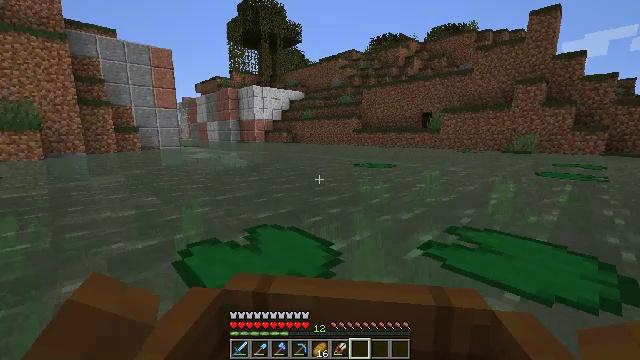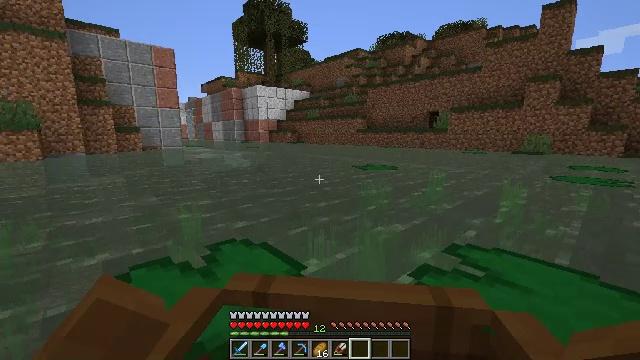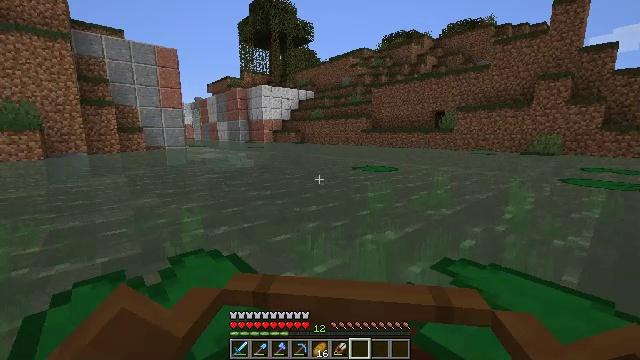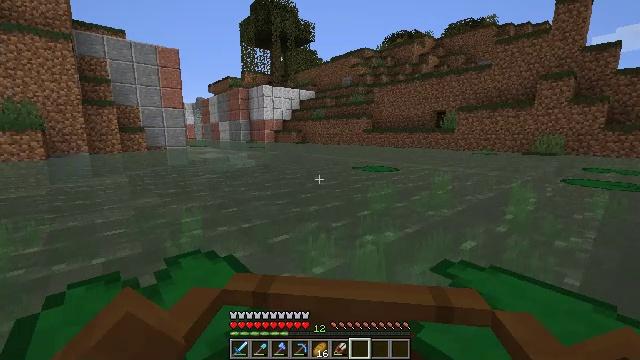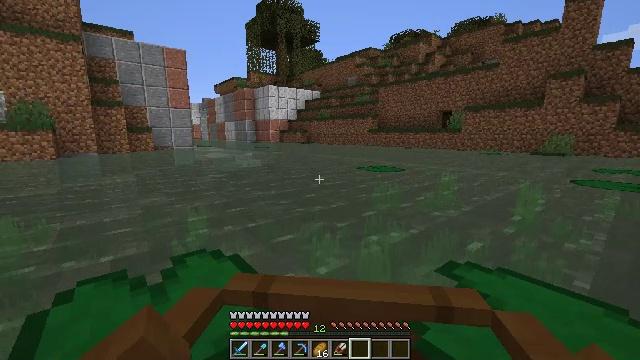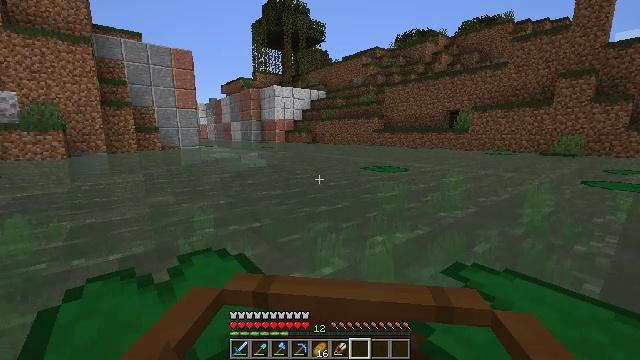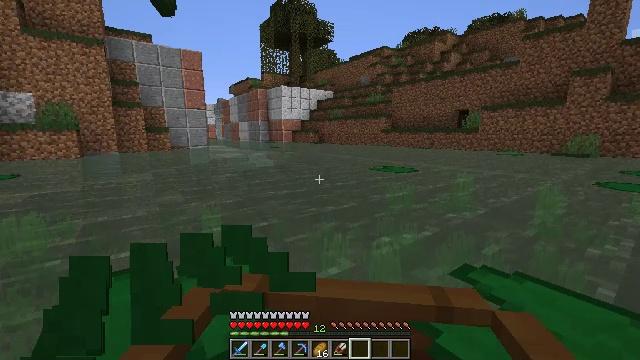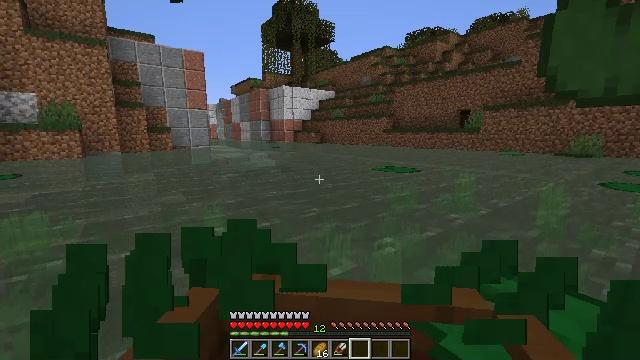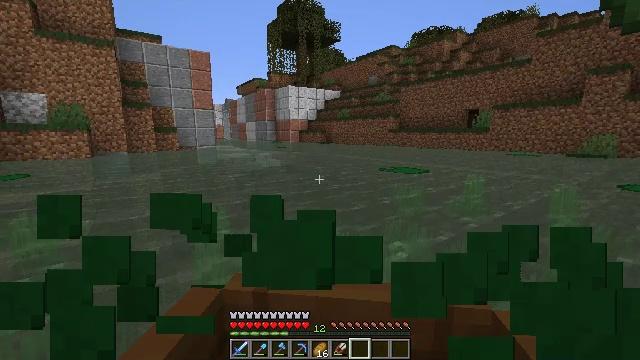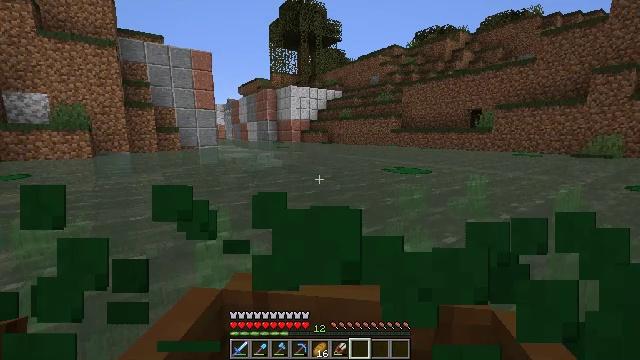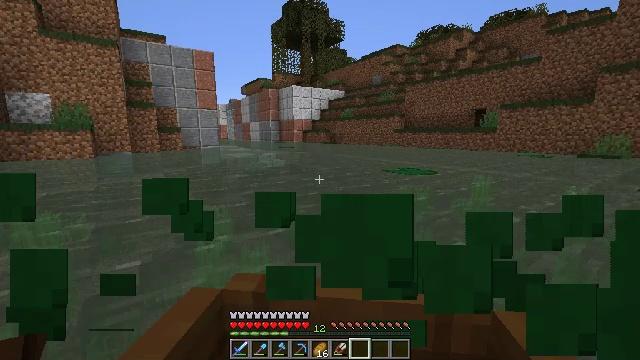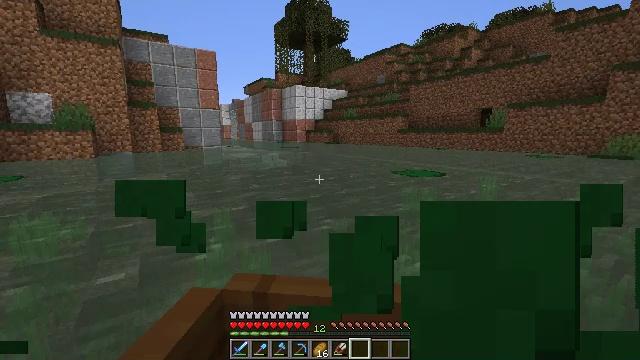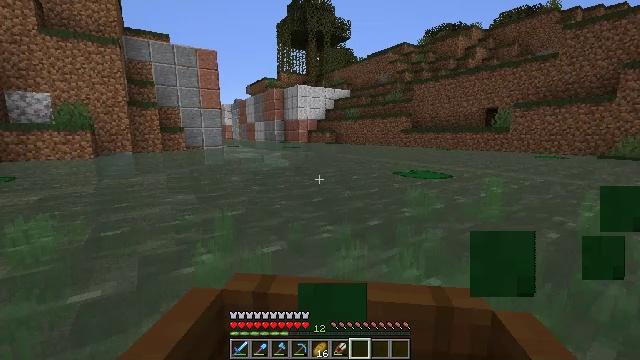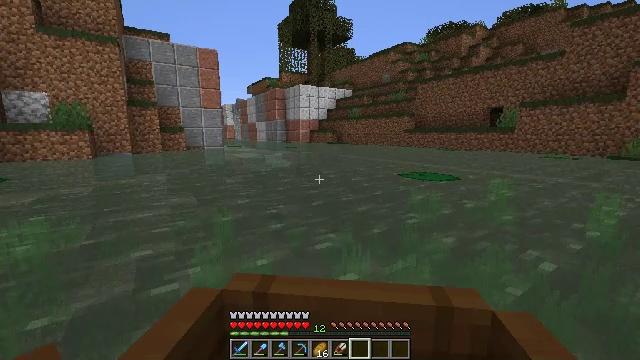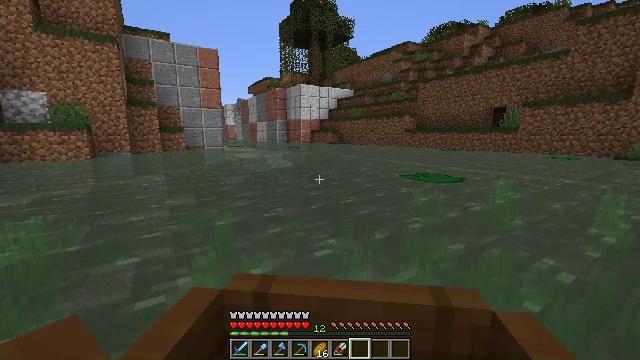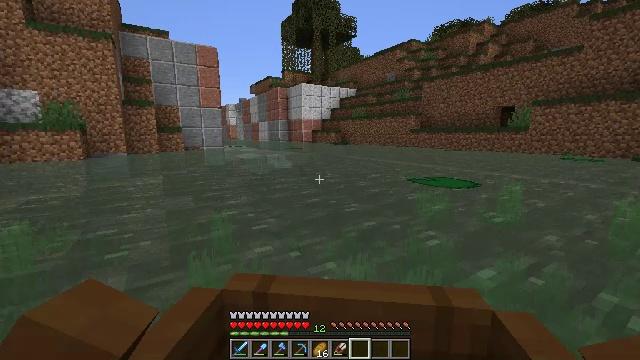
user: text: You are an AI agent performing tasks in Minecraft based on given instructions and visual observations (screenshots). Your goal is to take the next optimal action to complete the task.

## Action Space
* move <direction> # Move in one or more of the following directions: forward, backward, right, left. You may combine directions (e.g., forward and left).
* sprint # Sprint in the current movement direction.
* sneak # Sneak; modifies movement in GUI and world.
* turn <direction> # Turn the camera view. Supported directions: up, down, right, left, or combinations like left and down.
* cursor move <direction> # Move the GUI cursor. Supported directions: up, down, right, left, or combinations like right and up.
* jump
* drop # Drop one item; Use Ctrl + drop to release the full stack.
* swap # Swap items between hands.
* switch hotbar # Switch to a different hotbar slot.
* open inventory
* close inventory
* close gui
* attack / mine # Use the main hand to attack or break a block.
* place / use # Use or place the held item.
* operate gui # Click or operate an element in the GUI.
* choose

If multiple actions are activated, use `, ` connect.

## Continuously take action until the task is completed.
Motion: motion action
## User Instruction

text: Gather seagrass near the seafloor.
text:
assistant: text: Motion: move forward
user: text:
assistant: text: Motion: move forward
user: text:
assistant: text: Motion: move forward
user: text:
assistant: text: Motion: move forward
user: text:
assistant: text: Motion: move forward
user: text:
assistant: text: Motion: move forward
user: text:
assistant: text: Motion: move forward
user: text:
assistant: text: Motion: move forward
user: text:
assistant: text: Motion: move forward
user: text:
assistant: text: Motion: move forward
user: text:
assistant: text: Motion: move forward
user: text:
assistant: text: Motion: move forward
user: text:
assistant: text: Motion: move forward
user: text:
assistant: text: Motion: move forward
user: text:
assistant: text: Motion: move forward
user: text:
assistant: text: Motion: move forward
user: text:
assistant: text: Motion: move forward
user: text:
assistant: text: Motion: move forward
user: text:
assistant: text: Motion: move forward
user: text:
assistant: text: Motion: move forward
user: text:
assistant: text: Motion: move forward
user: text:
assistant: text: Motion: move forward
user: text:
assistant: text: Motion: move forward
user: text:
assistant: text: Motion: move forward
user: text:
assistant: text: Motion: move forward
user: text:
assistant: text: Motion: move forward
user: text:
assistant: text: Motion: move forward
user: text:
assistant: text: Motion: move forward
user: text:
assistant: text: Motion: move forward
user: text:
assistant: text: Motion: move forward